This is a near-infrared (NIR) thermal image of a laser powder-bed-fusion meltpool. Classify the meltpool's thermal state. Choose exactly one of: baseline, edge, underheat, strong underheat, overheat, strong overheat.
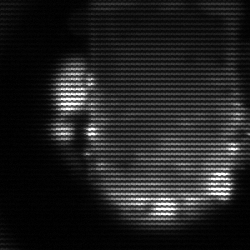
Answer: baseline